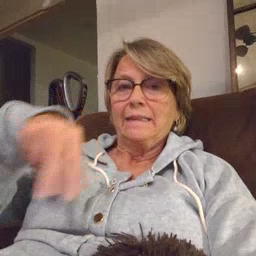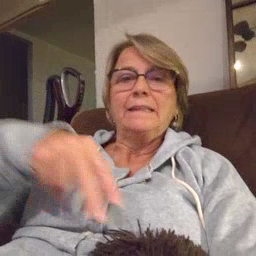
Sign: dance